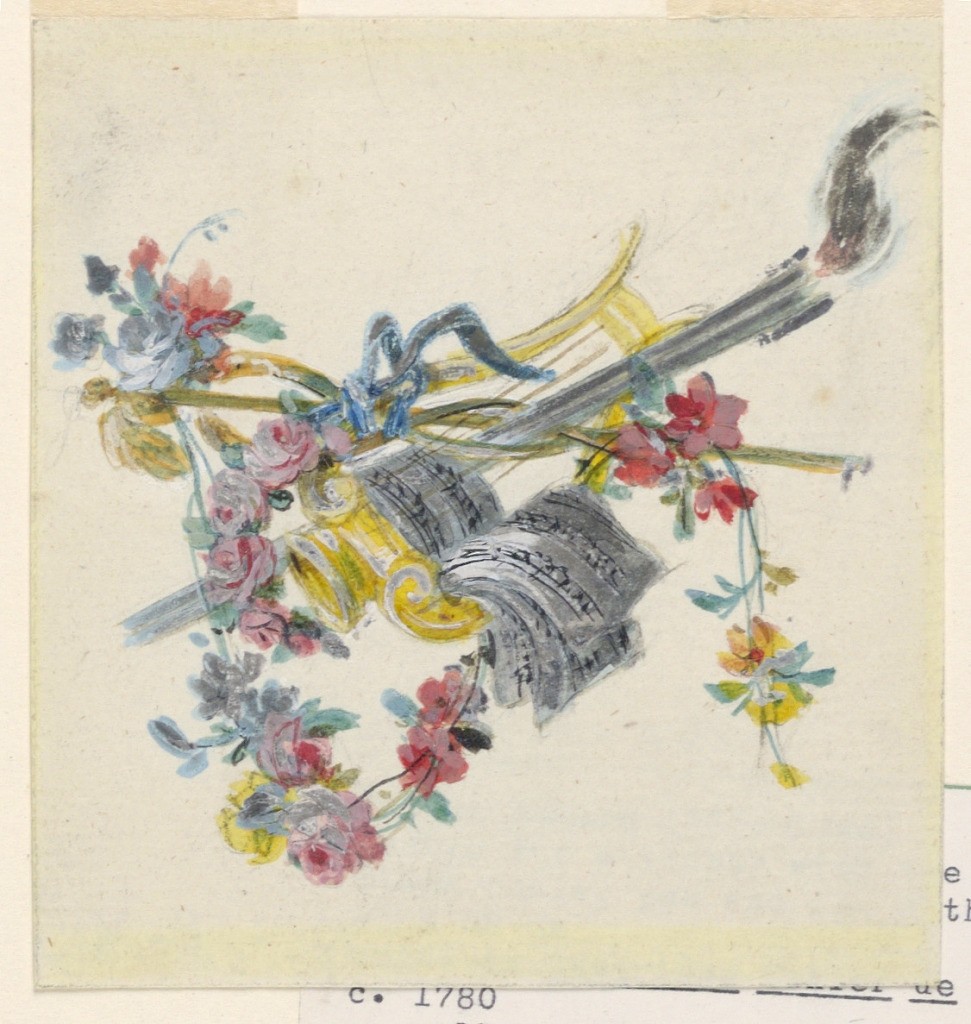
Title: Trophy
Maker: Pierre Ranson, French, 1736–1786
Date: ca. 1780
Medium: Pen and ink, brush and watercolor, black chalk on water
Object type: Drawing
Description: A burning torch, a lyre, and a sheet of music.